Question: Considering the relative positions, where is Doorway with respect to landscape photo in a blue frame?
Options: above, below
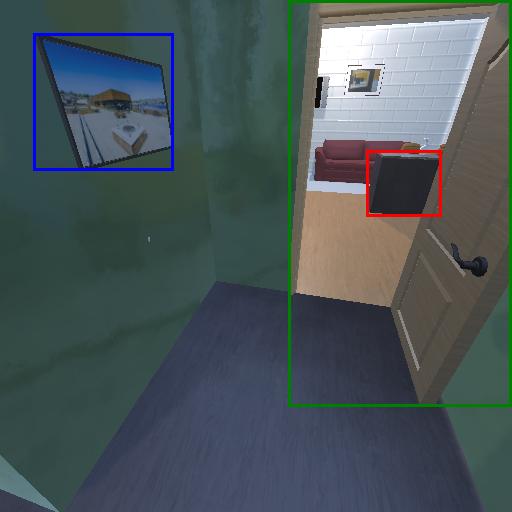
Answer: above